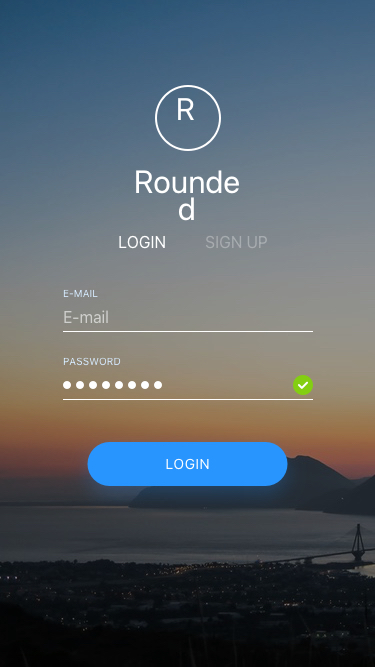
Text in this UI design:
Sign up
Login